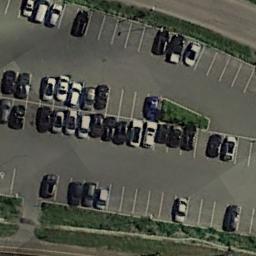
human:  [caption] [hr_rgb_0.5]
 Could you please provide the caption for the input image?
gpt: About a third of the parking spaces in the parking lot are occupied .

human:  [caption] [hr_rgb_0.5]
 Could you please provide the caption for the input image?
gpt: There are many cars in the parking lot .

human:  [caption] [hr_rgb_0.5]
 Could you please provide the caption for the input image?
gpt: There are some cars on the parking lot .

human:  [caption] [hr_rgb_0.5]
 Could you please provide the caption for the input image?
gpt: The parking lot has some neatly arranged cars .

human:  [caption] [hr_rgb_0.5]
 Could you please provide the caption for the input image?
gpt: There are some green lawns beside the parking lot .